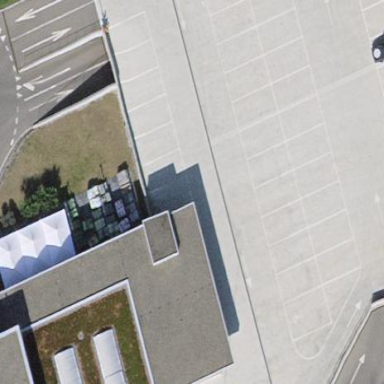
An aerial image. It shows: Multi-storey parking facility.